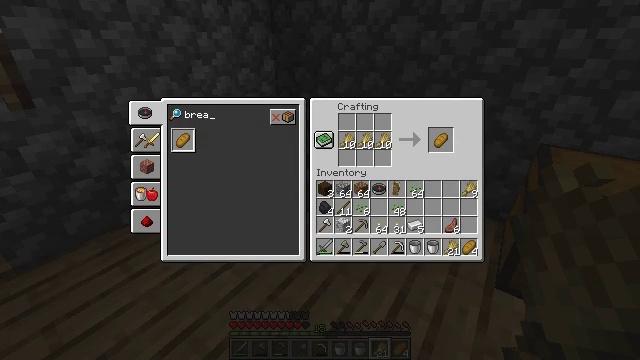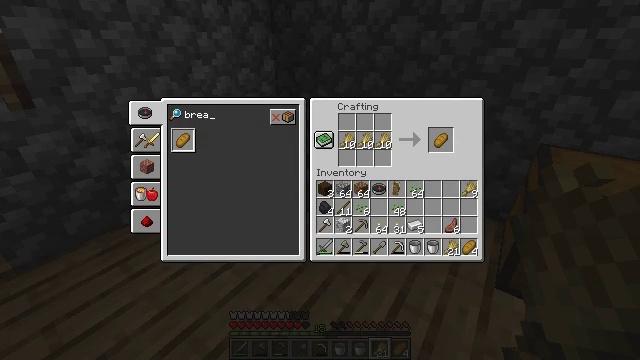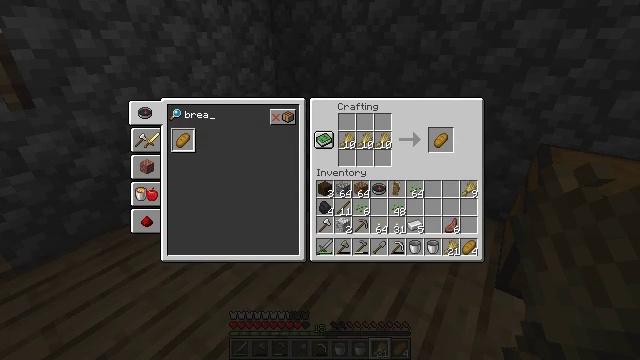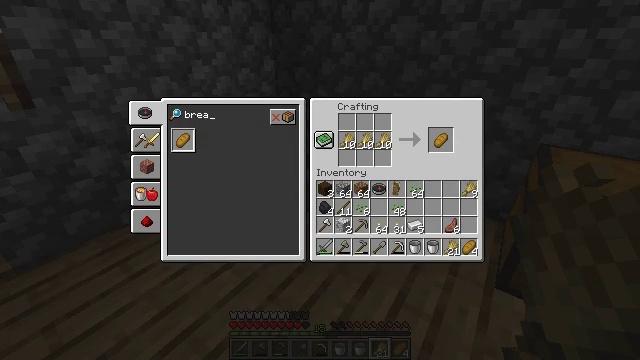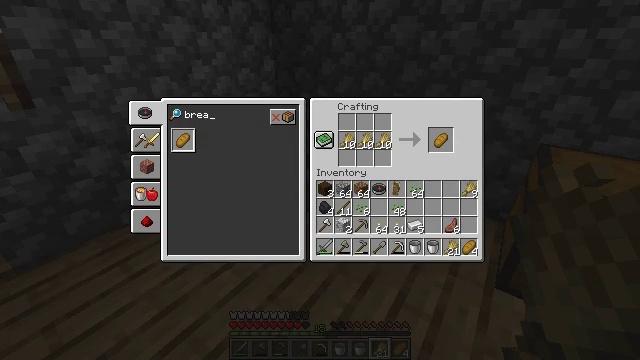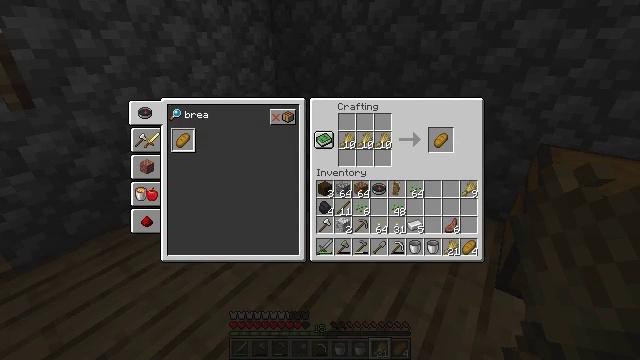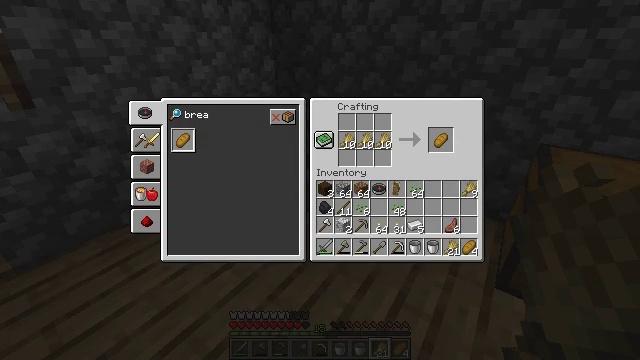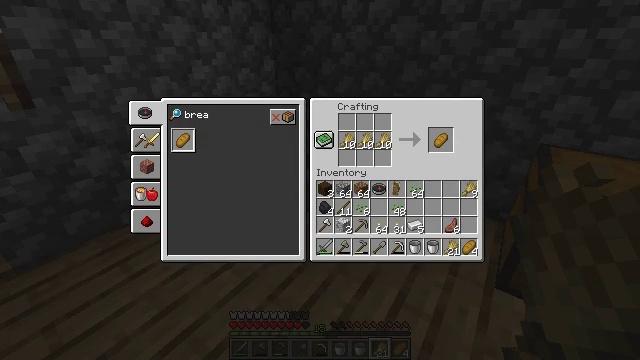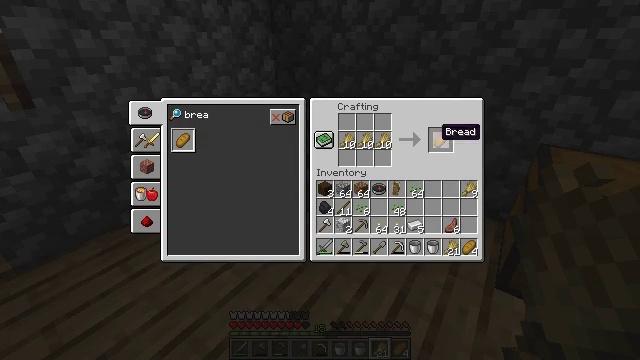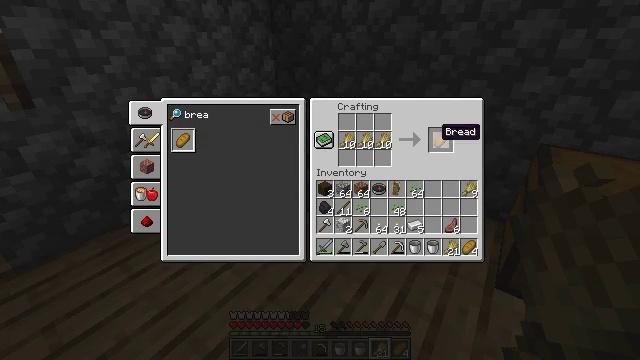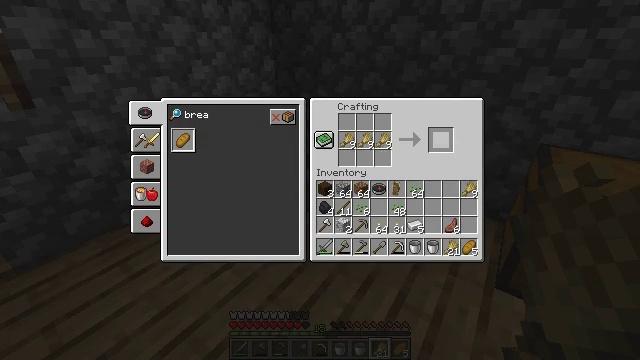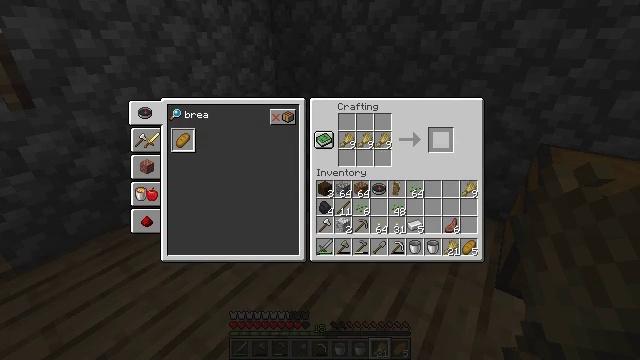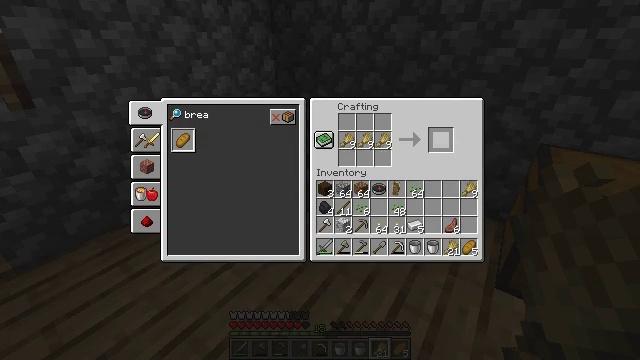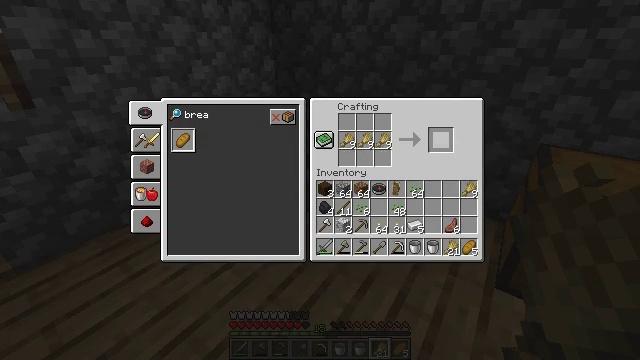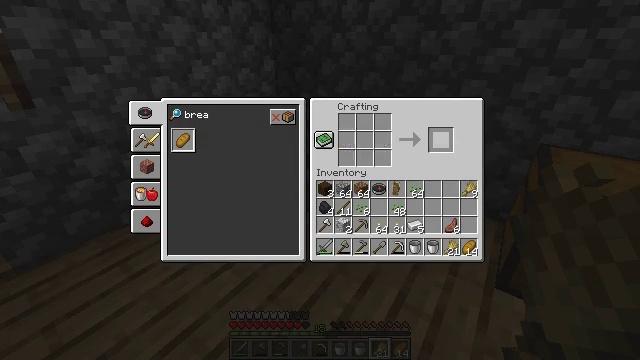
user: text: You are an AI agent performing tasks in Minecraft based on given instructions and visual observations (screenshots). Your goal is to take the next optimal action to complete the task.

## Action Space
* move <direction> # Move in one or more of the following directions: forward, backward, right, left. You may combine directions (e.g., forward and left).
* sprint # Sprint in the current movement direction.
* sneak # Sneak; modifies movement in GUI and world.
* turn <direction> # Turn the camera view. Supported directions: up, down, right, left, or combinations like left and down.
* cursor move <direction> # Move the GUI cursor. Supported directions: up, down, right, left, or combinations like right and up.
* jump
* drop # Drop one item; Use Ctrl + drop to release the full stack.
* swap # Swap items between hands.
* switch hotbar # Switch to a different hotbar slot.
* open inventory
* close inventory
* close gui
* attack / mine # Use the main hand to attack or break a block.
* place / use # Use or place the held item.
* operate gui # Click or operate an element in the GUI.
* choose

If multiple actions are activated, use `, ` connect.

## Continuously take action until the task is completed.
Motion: motion action
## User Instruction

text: Craft some bread.
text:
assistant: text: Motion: sneak
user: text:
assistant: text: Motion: sneak
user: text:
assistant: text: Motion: sneak, cursor move right
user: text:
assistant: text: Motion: sneak
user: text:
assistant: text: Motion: sneak
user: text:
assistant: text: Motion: sneak
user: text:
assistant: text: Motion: sneak
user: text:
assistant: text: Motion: sneak
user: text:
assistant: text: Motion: sneak
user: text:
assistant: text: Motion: sneak, operate gui
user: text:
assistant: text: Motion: sneak, operate gui
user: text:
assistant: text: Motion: sneak, operate gui
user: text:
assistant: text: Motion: sneak
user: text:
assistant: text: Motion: sneak
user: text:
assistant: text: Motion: sneak